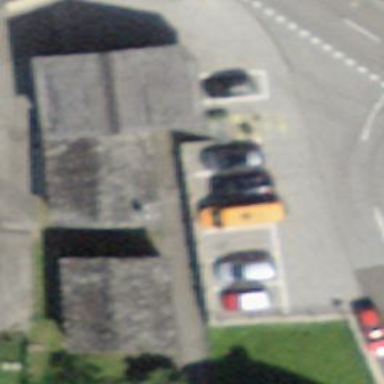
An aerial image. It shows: Parking area.